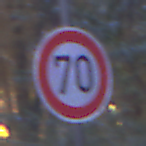
Verkehrszeichen: Geschwindigkeit70
Umgebung: Outdoor, Suburban
Tageszeit: Night
Wetter: PartlyCloudy
Licht: Artificial
Jahreszeit: NotSpecified
Kontrast: LowContrast